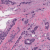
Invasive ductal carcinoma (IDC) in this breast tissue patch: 1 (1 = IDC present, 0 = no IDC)